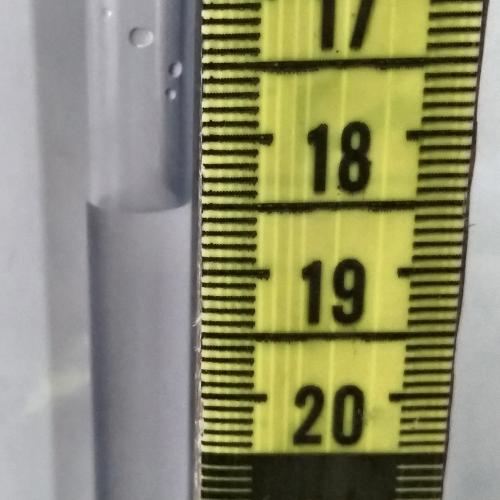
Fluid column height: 18.5 cm